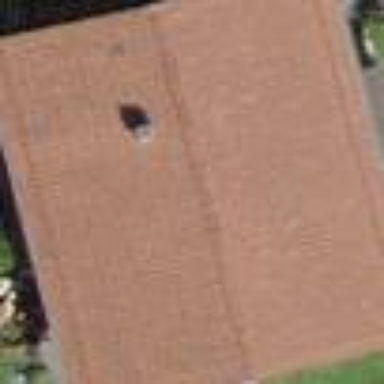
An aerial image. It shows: Gabled roofed house.